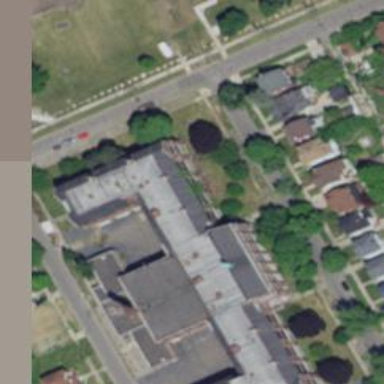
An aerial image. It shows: School building.